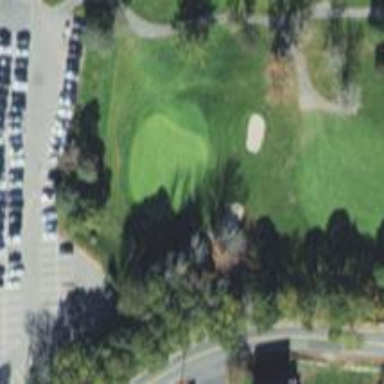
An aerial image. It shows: Golf hole.